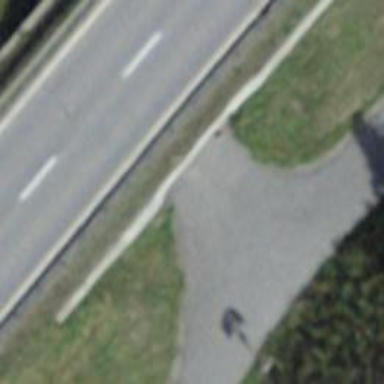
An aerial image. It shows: Cycleway running through tunnel with asphalt surface.